Question: I'm Ctrl dragging from one UILabel to another to set a vertical spacing and I get the following dialog:

1. What does this dialog mean?
2. How do I set a vertical spacing between the 2 UILabels using this dialog?
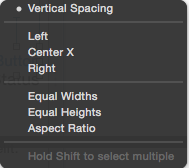
Answer: Apparently, you already have created a vertical spacing constraint. That's what the dot (*) next to Vertical Spacing means.
If you were starting from scratch, you would select Vertical Spacing. That would create a constraint which maintains the current vertical spacing between the labels as they are laid out on the canvas. You could then select that constraint and modify it, if you want. You can find the constraint in the document outline or you can look at the Size inspector for one of the affected views.
In general, that window lets you create one or more constraints based on the current layout of the designated views. Clicking on one of the items creates that one constraint. Shift-clicking on an item selects it and leaves the panel up so you can select more. When you've selected all that you want, click outside of the panel to create all the specified constraints.
Choosing "Left" creates a constraint relating the left (or leading) side of the views, with a constant for their current distance. Similar for "Center X" and "Right", except relating different attributes of the views.
Equal Widths creates a constraint relating the widths of the views, with a constant for the current difference in their widths. Similar for Equal Heights. Aspect Ratio creates a constraint relating the width of one to the height of the other (it makes most sense when you create a constraint from a view to itself).